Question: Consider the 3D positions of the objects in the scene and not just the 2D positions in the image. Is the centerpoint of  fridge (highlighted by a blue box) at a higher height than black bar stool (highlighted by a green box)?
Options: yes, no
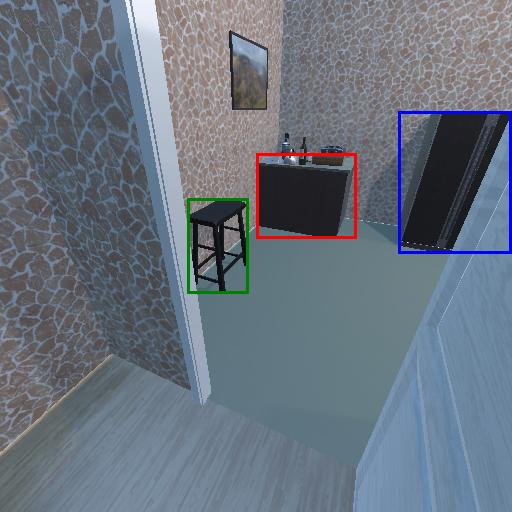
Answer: yes